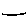
Label: line